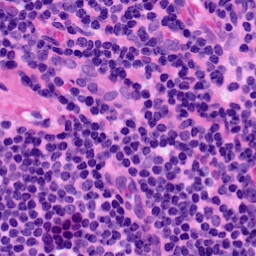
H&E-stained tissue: LymphNode